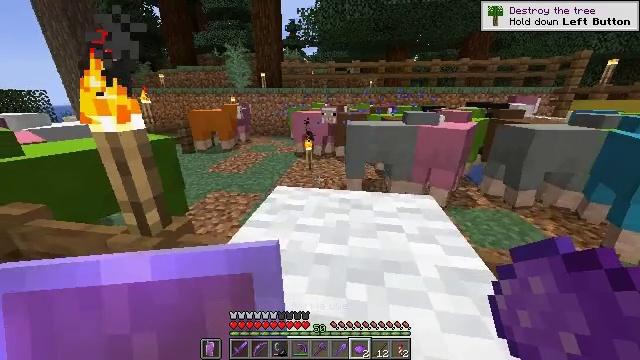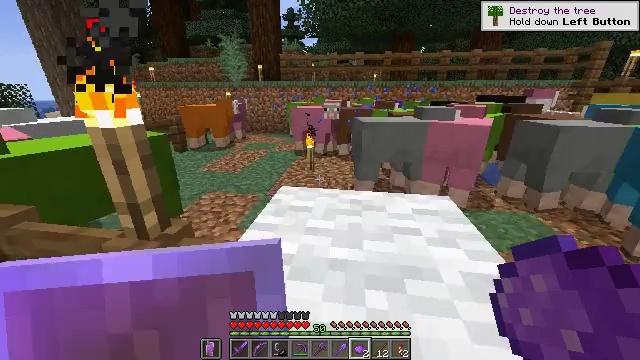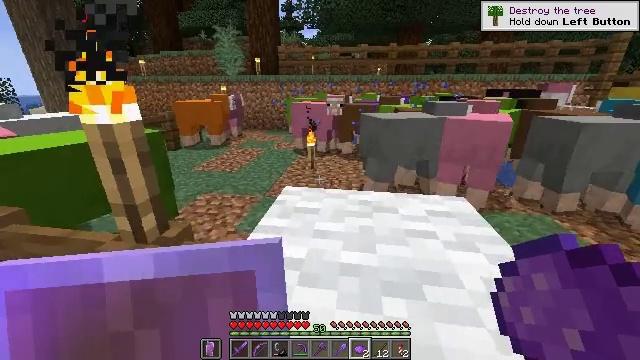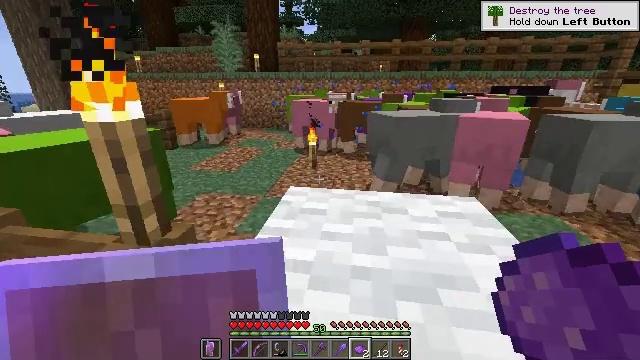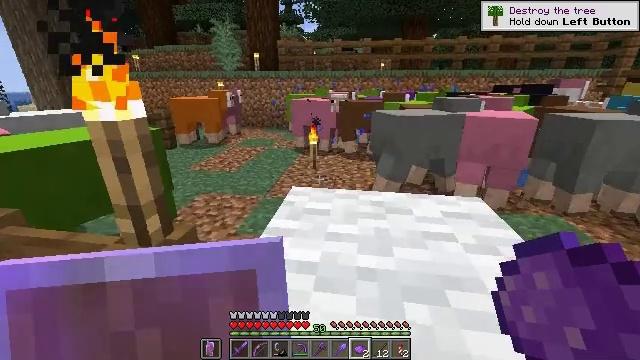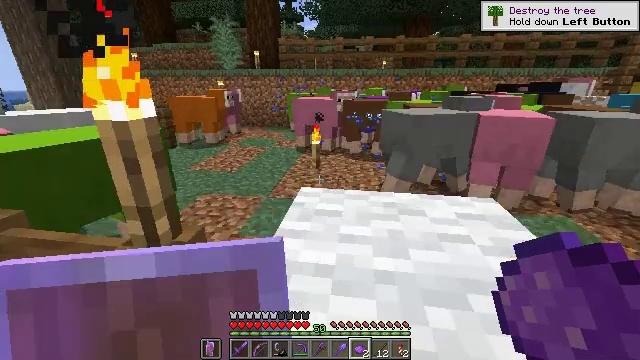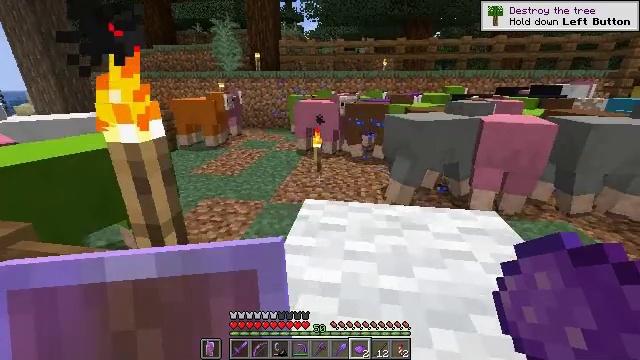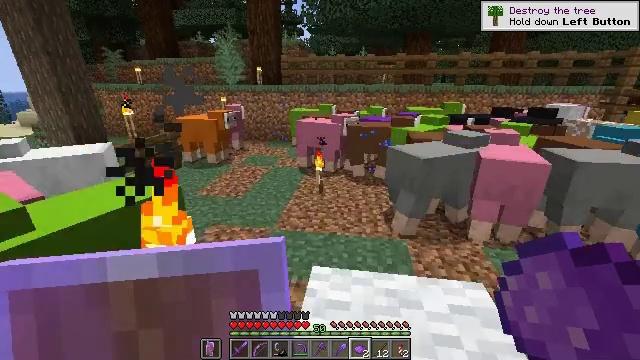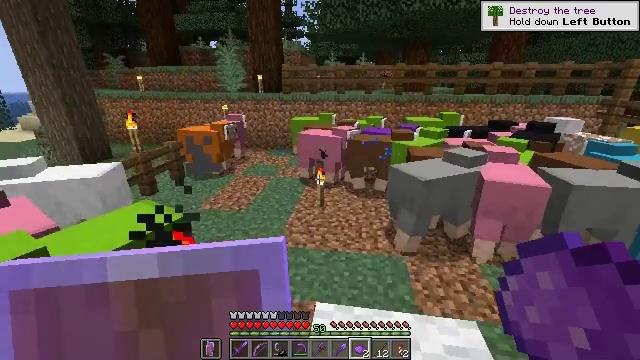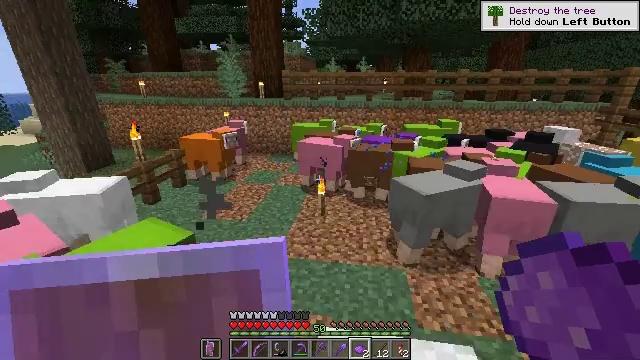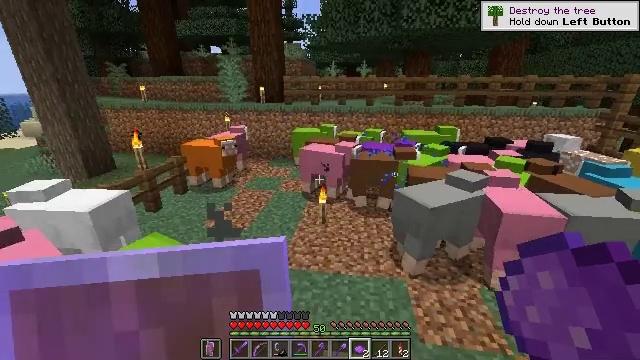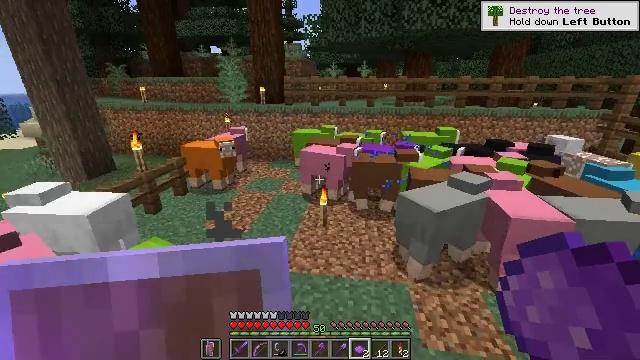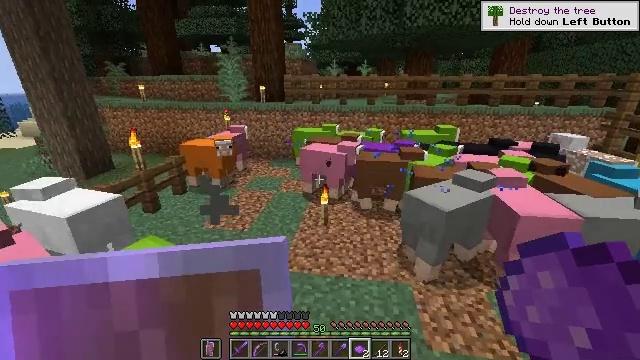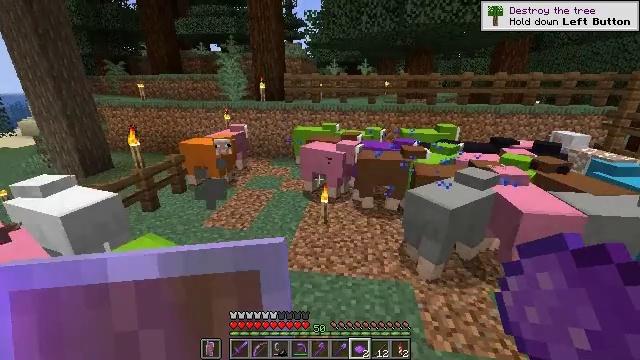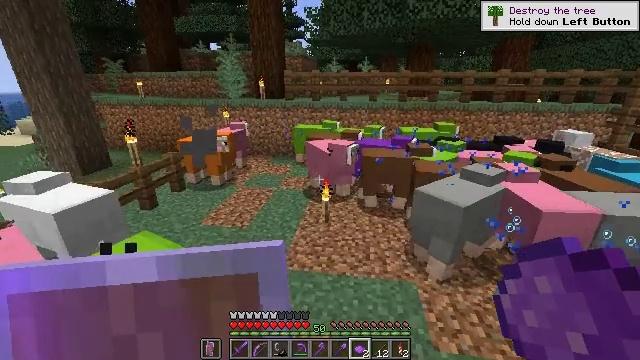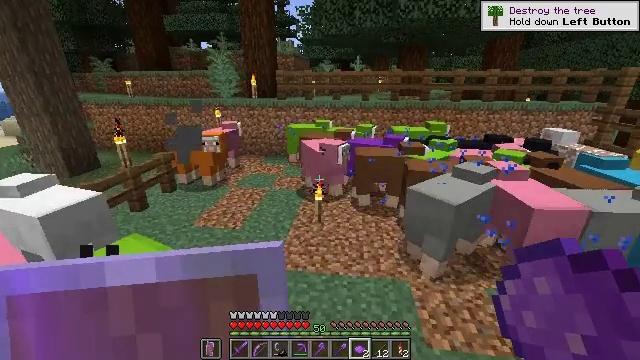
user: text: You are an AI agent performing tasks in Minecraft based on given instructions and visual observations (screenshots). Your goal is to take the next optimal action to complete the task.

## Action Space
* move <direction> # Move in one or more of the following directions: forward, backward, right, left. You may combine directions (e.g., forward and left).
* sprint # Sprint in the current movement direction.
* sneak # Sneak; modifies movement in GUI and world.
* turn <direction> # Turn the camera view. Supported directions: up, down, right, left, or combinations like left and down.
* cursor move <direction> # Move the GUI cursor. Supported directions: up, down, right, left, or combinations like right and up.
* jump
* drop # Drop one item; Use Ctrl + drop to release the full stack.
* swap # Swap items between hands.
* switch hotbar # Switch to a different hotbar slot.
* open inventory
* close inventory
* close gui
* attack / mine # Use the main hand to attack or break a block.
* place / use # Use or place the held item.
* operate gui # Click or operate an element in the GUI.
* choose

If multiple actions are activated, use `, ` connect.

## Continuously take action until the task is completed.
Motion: motion action
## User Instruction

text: Use purple dye and a banner to craft a purple banner.
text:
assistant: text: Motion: move forward, jump
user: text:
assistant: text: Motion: move forward
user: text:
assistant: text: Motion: move forward
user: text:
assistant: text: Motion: move forward
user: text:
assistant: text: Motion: move forward
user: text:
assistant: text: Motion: move forward, jump
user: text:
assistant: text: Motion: move forward, jump
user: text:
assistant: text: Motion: move forward, jump
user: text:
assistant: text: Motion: move forward, jump
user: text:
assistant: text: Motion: move forward
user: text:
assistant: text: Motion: move forward
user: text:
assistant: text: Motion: no_op
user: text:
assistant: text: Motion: no_op
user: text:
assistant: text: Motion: no_op
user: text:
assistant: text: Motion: move right, turn right
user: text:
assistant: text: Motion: move right, turn right
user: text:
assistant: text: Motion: move right, turn right
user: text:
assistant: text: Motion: turn right
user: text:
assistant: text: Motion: no_op
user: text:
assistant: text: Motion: no_op
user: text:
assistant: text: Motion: no_op
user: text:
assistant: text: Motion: no_op
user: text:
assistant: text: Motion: no_op
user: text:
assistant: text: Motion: no_op
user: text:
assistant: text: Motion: no_op
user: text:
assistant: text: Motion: no_op
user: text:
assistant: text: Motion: no_op
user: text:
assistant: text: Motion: no_op
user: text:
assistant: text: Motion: no_op
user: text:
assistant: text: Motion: no_op